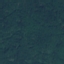
Land use / land cover class: Forest